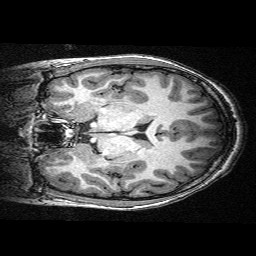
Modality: T1w
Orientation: coronal
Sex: female
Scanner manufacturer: siemens
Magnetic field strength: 3 T
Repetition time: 2.3 s
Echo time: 0.00336 s